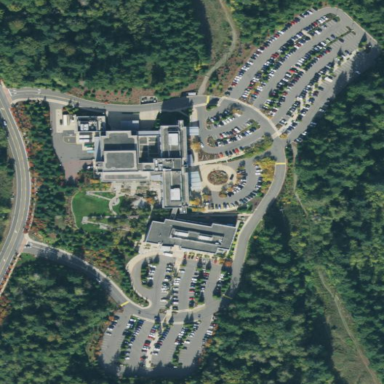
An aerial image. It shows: Hospital providing healthcare services.